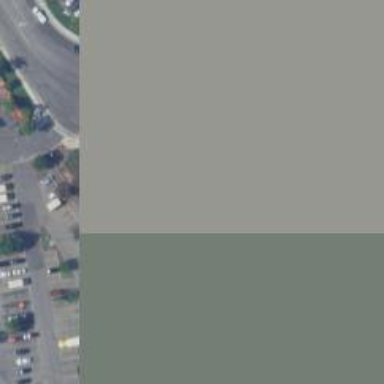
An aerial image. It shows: Commercial building.